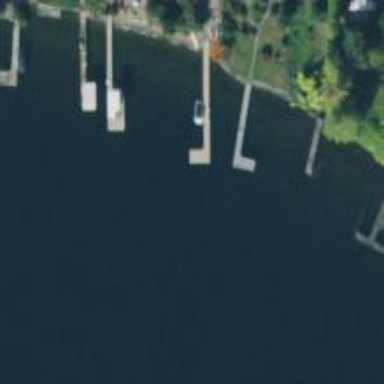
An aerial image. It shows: Man-made pier.